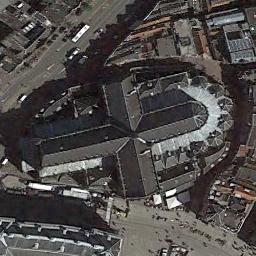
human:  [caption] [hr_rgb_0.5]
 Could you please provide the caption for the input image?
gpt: The church with a cross-shaped roof is surrounded by other buildings and some roads .

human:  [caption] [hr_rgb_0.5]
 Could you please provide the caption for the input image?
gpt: This is a church, Which looks like a cross from above .

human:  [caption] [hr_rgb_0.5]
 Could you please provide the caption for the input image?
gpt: There is a church surrounded by some buildings with a road passed by .

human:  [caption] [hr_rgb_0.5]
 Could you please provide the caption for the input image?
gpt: A church with a black cross-shaped roof, Surrounded by a residential house, And many roads driving .

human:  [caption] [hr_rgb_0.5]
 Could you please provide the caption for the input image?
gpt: There are a lot of houses near the church .